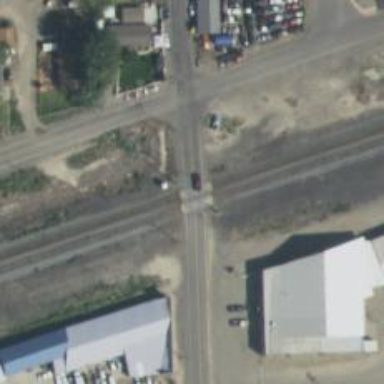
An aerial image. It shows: Level crossing along the railway.